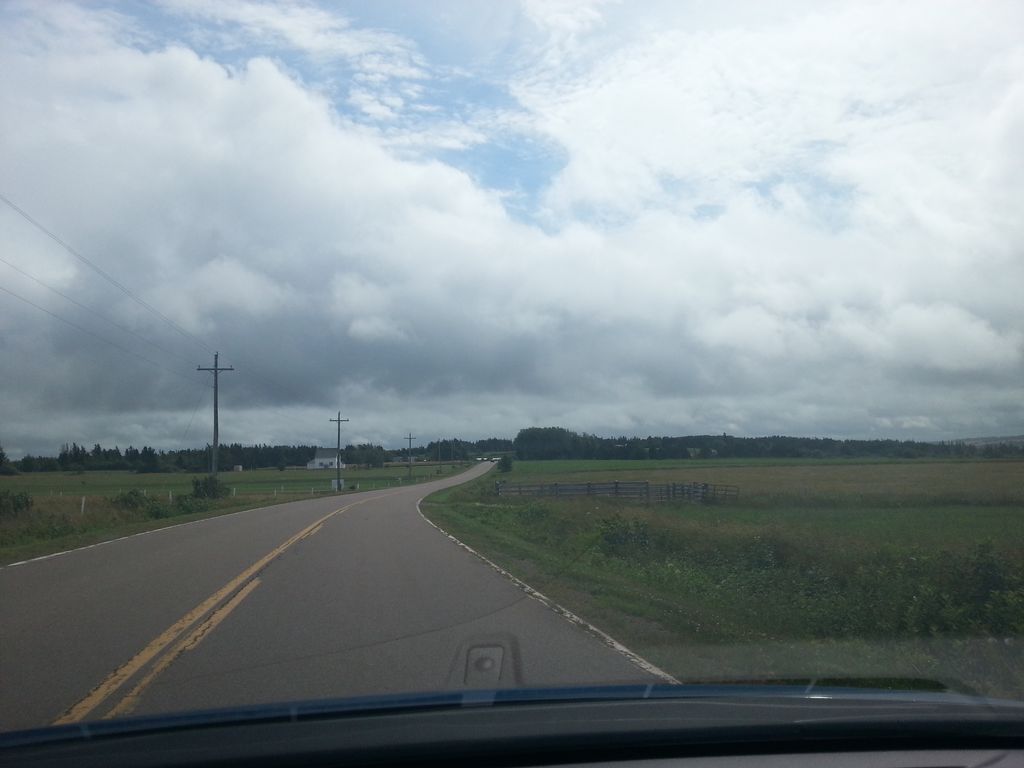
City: charlottetown